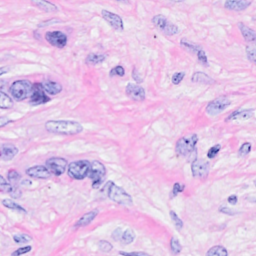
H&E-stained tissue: Breast